Interaction volume radius: 5 \u00c5
Interaction volume height: 30 \u00c5
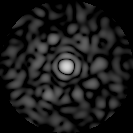
Disorder parameter: 0.8397